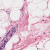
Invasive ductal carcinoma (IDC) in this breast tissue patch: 0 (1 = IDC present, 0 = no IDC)